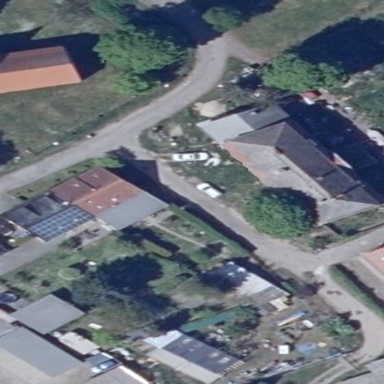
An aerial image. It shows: Historic manor building.